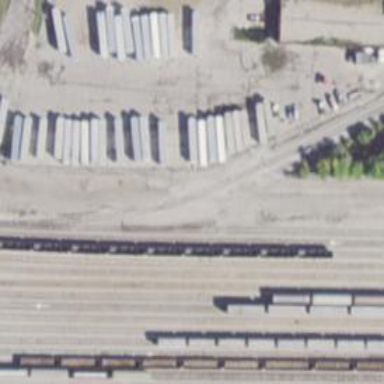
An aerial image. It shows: Railway yard in service.